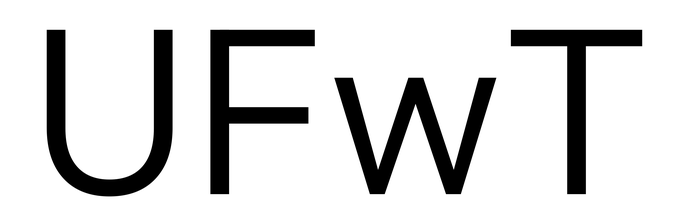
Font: InstrumentSans_Regular